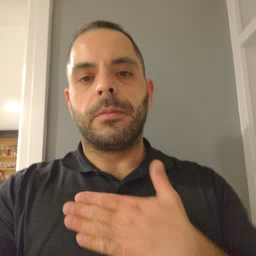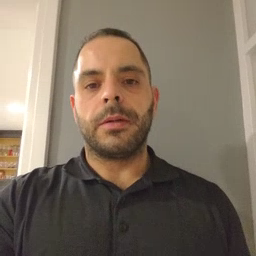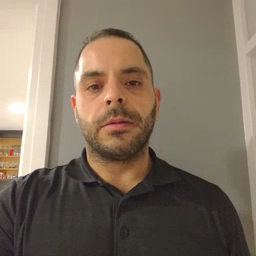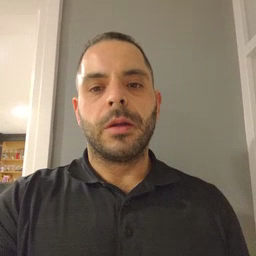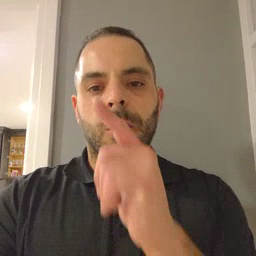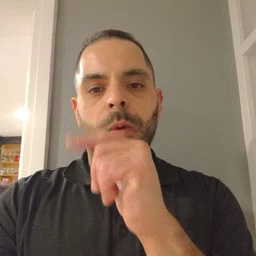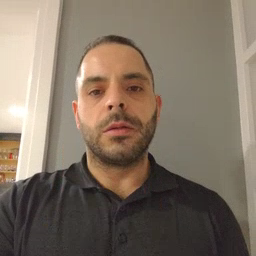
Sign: who